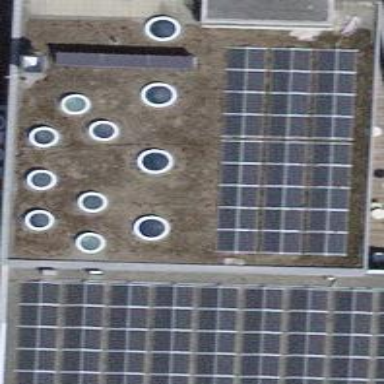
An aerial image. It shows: Solar power generator.